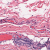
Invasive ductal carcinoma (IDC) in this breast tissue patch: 0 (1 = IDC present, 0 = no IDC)